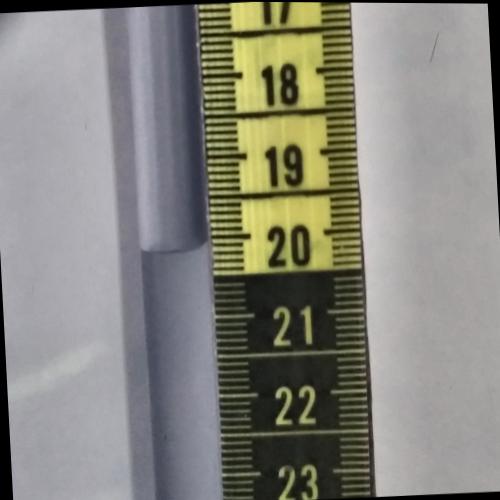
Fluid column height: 20.1 cm